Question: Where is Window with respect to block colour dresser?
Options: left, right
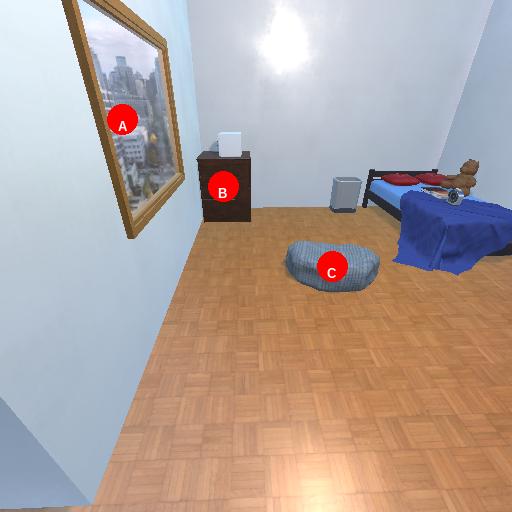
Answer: left